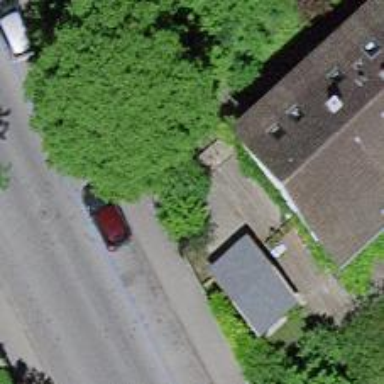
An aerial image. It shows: Paved footway.